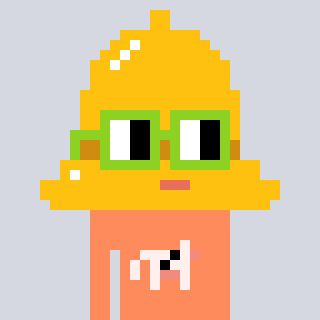
a pixel art character with square light green glasses, a bell-shaped head and a peachy-colored body on a cool background